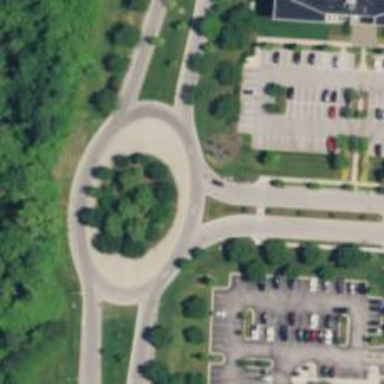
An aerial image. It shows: Tertiary road with asphalt surface leading to roundabout.